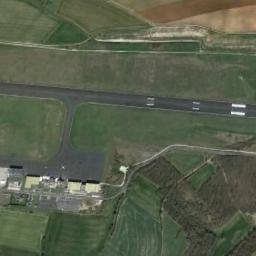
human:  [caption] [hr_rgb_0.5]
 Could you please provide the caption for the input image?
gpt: This airport has only one runway, And here is a row of planes parked in the open space .

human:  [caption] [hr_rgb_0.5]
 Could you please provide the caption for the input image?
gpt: An airport with a runway and an open area next to the terraces and some buildings beside .

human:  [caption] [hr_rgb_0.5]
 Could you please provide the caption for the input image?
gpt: A runway at the airport is surrounded by a green farmland with several airport houses next to the runway .

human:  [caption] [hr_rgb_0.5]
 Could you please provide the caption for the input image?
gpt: There is an airport in the middle of the field .

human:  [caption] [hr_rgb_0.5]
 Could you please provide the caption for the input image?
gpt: The airport is surrounded by grass .